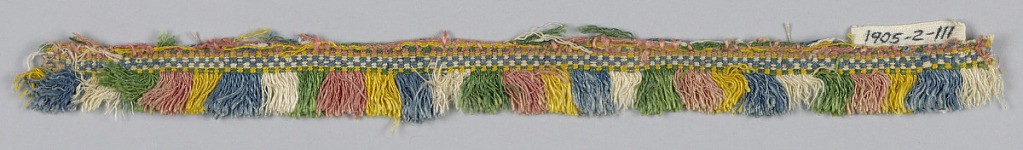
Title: Fringe
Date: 17th century
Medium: silk Technique: woven
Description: Pink, yellow, blue, white and green fringe with a woven heading. Skirt threads arranged to form colored stripes.